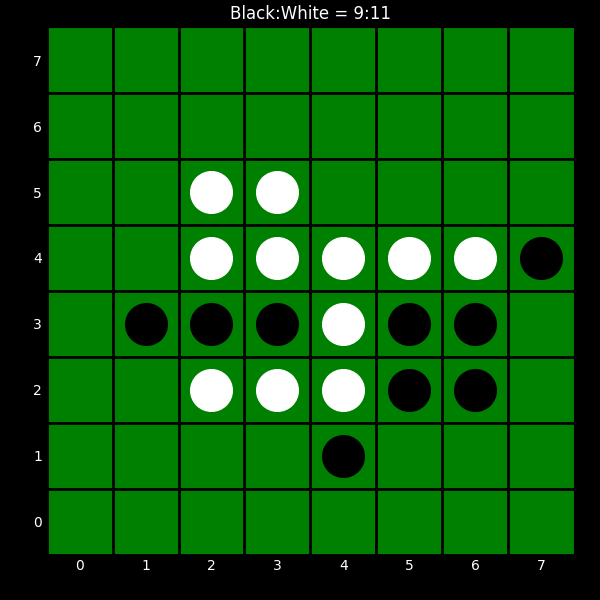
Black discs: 9
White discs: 11